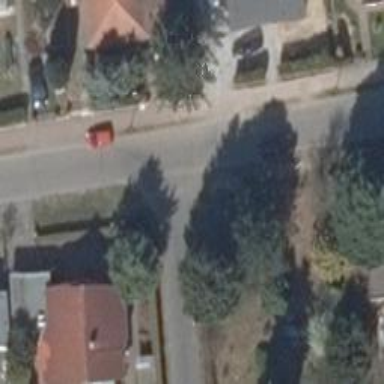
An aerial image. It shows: Residential road with asphalt surface. There is sidewalk on the left side.